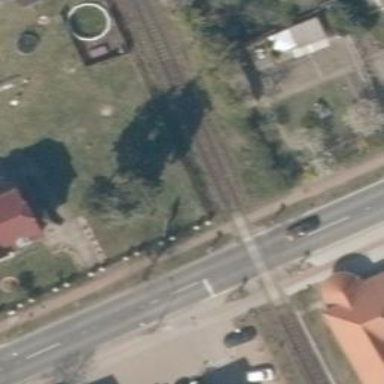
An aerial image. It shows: Crossing for the railway.